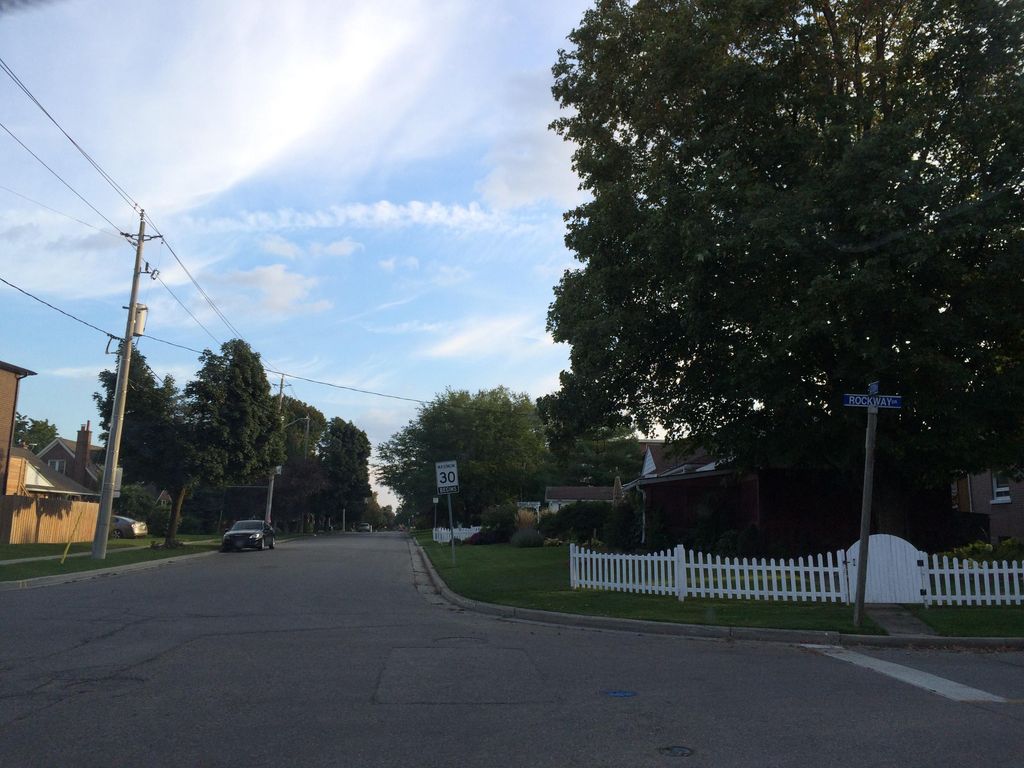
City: kitchener-waterloo